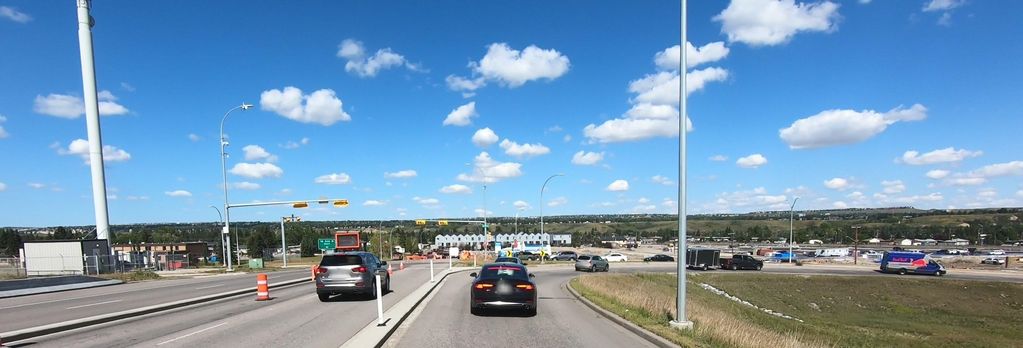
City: calgary